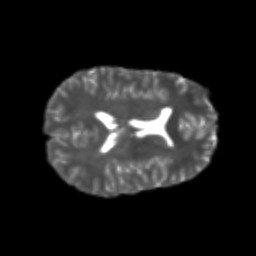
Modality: T2w
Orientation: axial
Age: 21
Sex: female
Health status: healthy
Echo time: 0.074 s